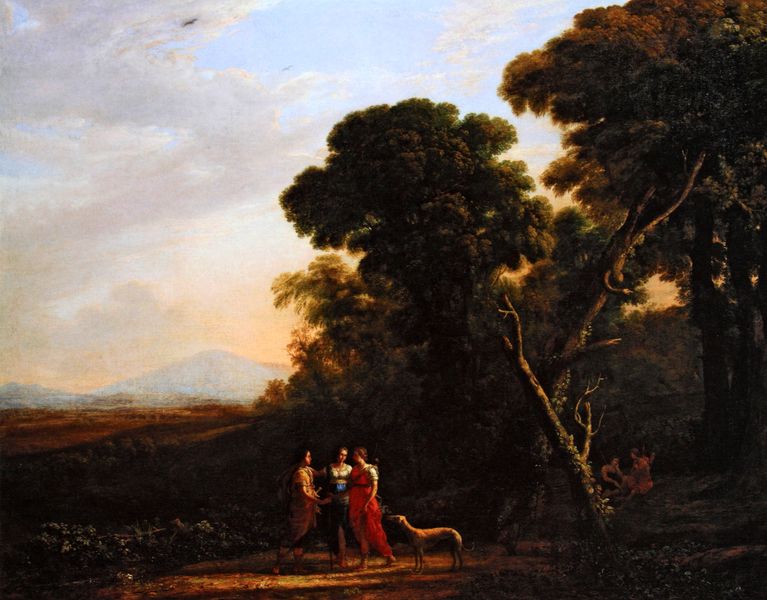
Titel: Römische Ideallandschaft mit Cephalus, Procris und Diana
Künstler: Claude Lorrain
Standort: Berlin
Institution: Staatliche Museen zu Berlin, Gemäldegalerie
Schlagwörter: baum, berg, blau, dunkel, gemälde, gruppe, hand, himmel, laub, mann, schatten, vogel, weiß, wolken, bäume, frauen, gelb, grün, landschaft, menschen, mädchen, sand, sitzen, abend, braun, damen, frankreich, frau, hell, hintergrund, kleid, licht, männer, orange, straße, szene, ausblick, dame, hund, rot, tier, weg, wolke, gespräch, leute, malerei, stehen, ast, baumstamm, dämmerung, feld, felder, horizont, hügel, natur, sonnenaufgang, stamm, vögel, weite, busch, sonne, land, figur, gewand, gold, drei, gewänder, klassizismus, paar, personen, kontrast, renaissance, rosa, tal, wald, helldunkel, aussicht, berge, gebirge, sonnenlicht, dunst, nebel, sonnenuntergang, idylle, rast, figuren, französisch, friedrich, romantik, staffage, stämme, historienbild, sprechen, weiber, leuchten, gruppen, waldrand, lamm, schaf, antike, abschied, idyll, lichtung, schwert, jagd, sonnig, liebespaar, efeu, jagdhund, windhund, wanderer, begegnung, streiflicht, kiefern, pinien, sfumato, windspiel, arkadien, heroische landschaft, david, ziege, abenddämmerung, diana, klassisch, heroen, lorrain, caspar, dunstig, schattten, lagerfeuer, geälde, windhung, landschaftz, efau, 3 grazien, kleine figuren, waldesrand, ösmfdvjsgz